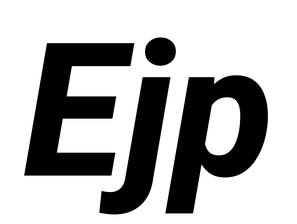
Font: Roboto-Italic_ExtraBold_Italic